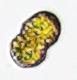
Label: Margalefidinium